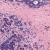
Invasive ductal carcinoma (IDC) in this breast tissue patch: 1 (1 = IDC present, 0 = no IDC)